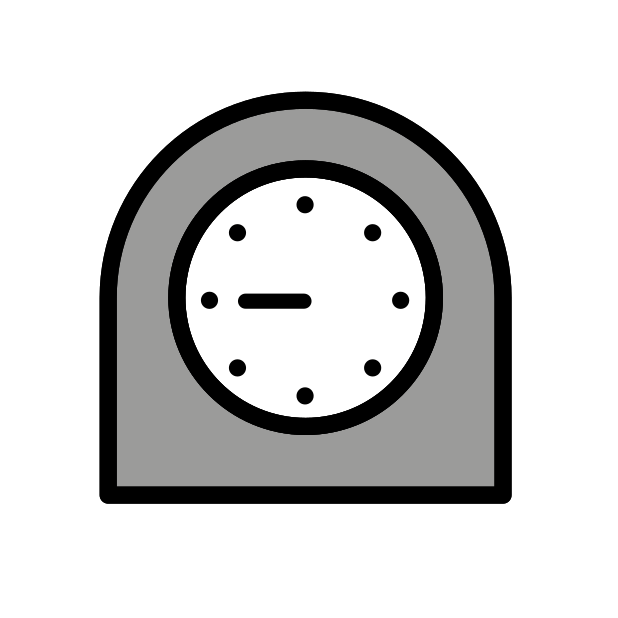
Emoji: ⏲
Name: timer clock
Unicode: 0x23f2